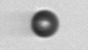
Label: bead